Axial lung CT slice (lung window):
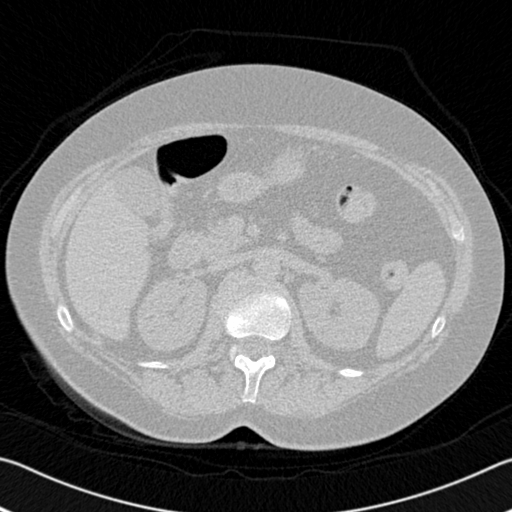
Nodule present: no